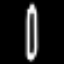
Label: pencil